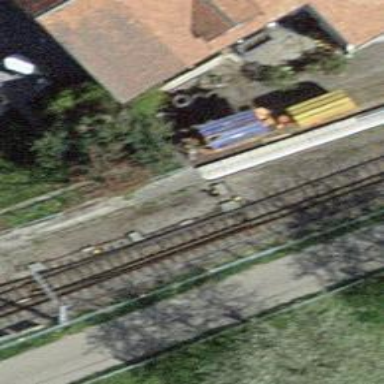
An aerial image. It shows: Railway switch.